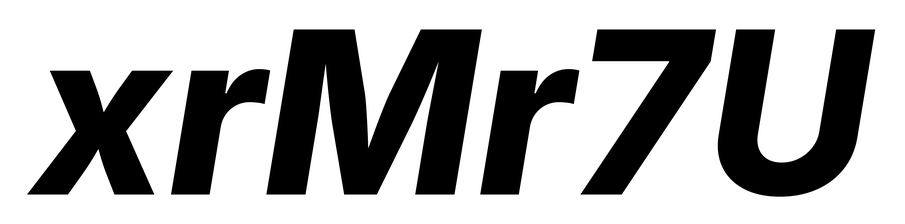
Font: Inter-Italic_ExtraBold_Italic